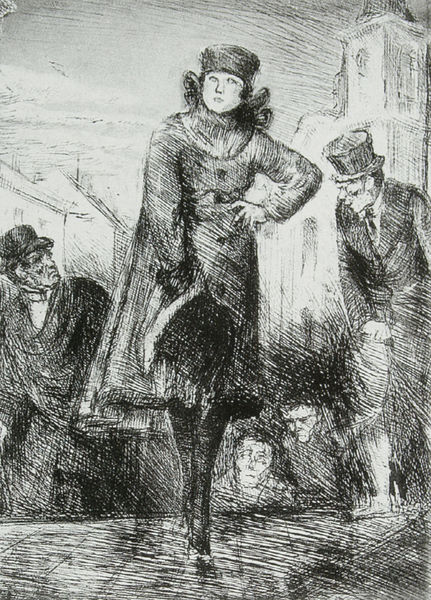
Titel: Undula nachts auf der Straße
Künstler: Bruno Schulz
Standort: Warschau
Institution: Muzeum Narodowe
Schlagwörter: feder, hand, himmel, kopf, mann, umhang, weiß, kirchturm, menschen, stadt, ausschnitt, finger, frau, frisur, grau, haar, hintergrund, hut, hüte, kleid, köpfe, mund, männer, nase, profil, schwarz, skizze, straße, zeichnung, blick, dach, dame, gebäude, haus, herren, hochformat, mode, rock, zylinder, anzug, anzüge, gesichter, hemd, kappe, mütze, architektur, arm, augen, blicke, gesicht, kleidung, kragen, pelz, herr, hände, häuser, gehen, kirche, boden, haare, lange haare, mantel, bühne, tanzen, gebeugt, knopf, locken, turm, beine, schwung, bein, füße, papier, parkett, schuhe, modern, ziegel, grafik, graphik, linien, winter, vorführung, treppe, nasen, uhr, glänzend, knie, model, knöpfe, fliege, unten, strümpfe, stolz, linie, kohle, lithographie, radierung, seite, illustration, straßenszene, strich, mäntel, schraffiert, bleistift, stiefel, tasche, schuh, betrachten, daumier, muff, verwischt, hüfte, strumpfhose, schau, pumps, schraffierung, unter, froschperspektive, graphit, mondän, skizziert, matel, laufsteg, catwalk, modenschau, elan, anstarren, elegante beinstellung, herrne, hohngelächter eines manne, kapriziöses zur schau stellen, kurzer rock, mumm, schraffir, verfolgung der frau, voyeure, strichen, määnner, zylinder+